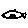
Label: fish